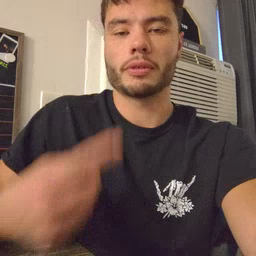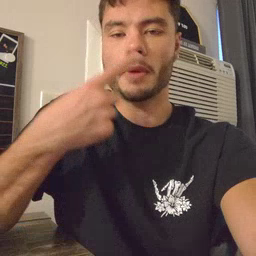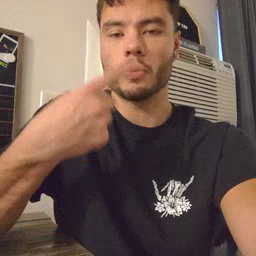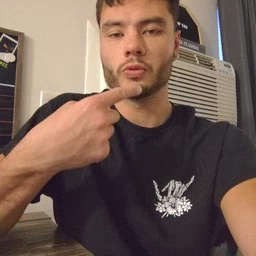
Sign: mouth